Aerial crown-view tile of a tropical tree (Barro Colorado Island, Panama), acquired 20250715:
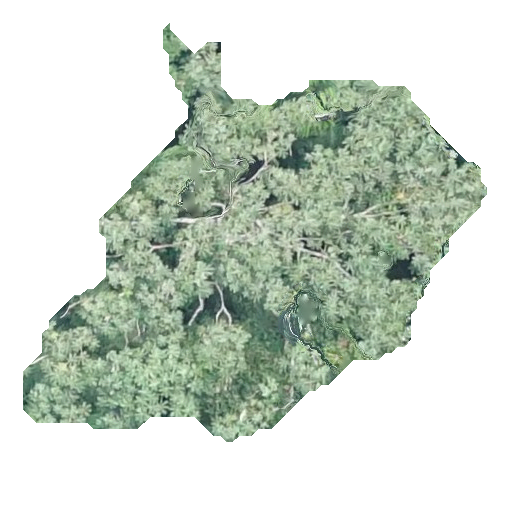
Species: Cecropia insignis
GBIF accepted scientific name: Cecropia insignis
Crown area: 159.985 m²